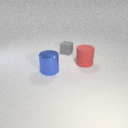
small gray rubber cube to the left of large red rubber cylinder